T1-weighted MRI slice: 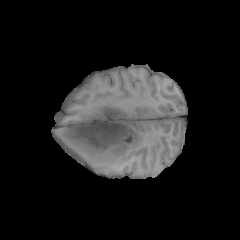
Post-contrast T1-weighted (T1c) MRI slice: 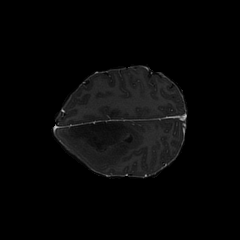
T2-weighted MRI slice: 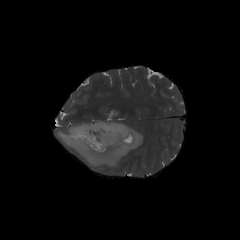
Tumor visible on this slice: yes